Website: macys
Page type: added-to-cart
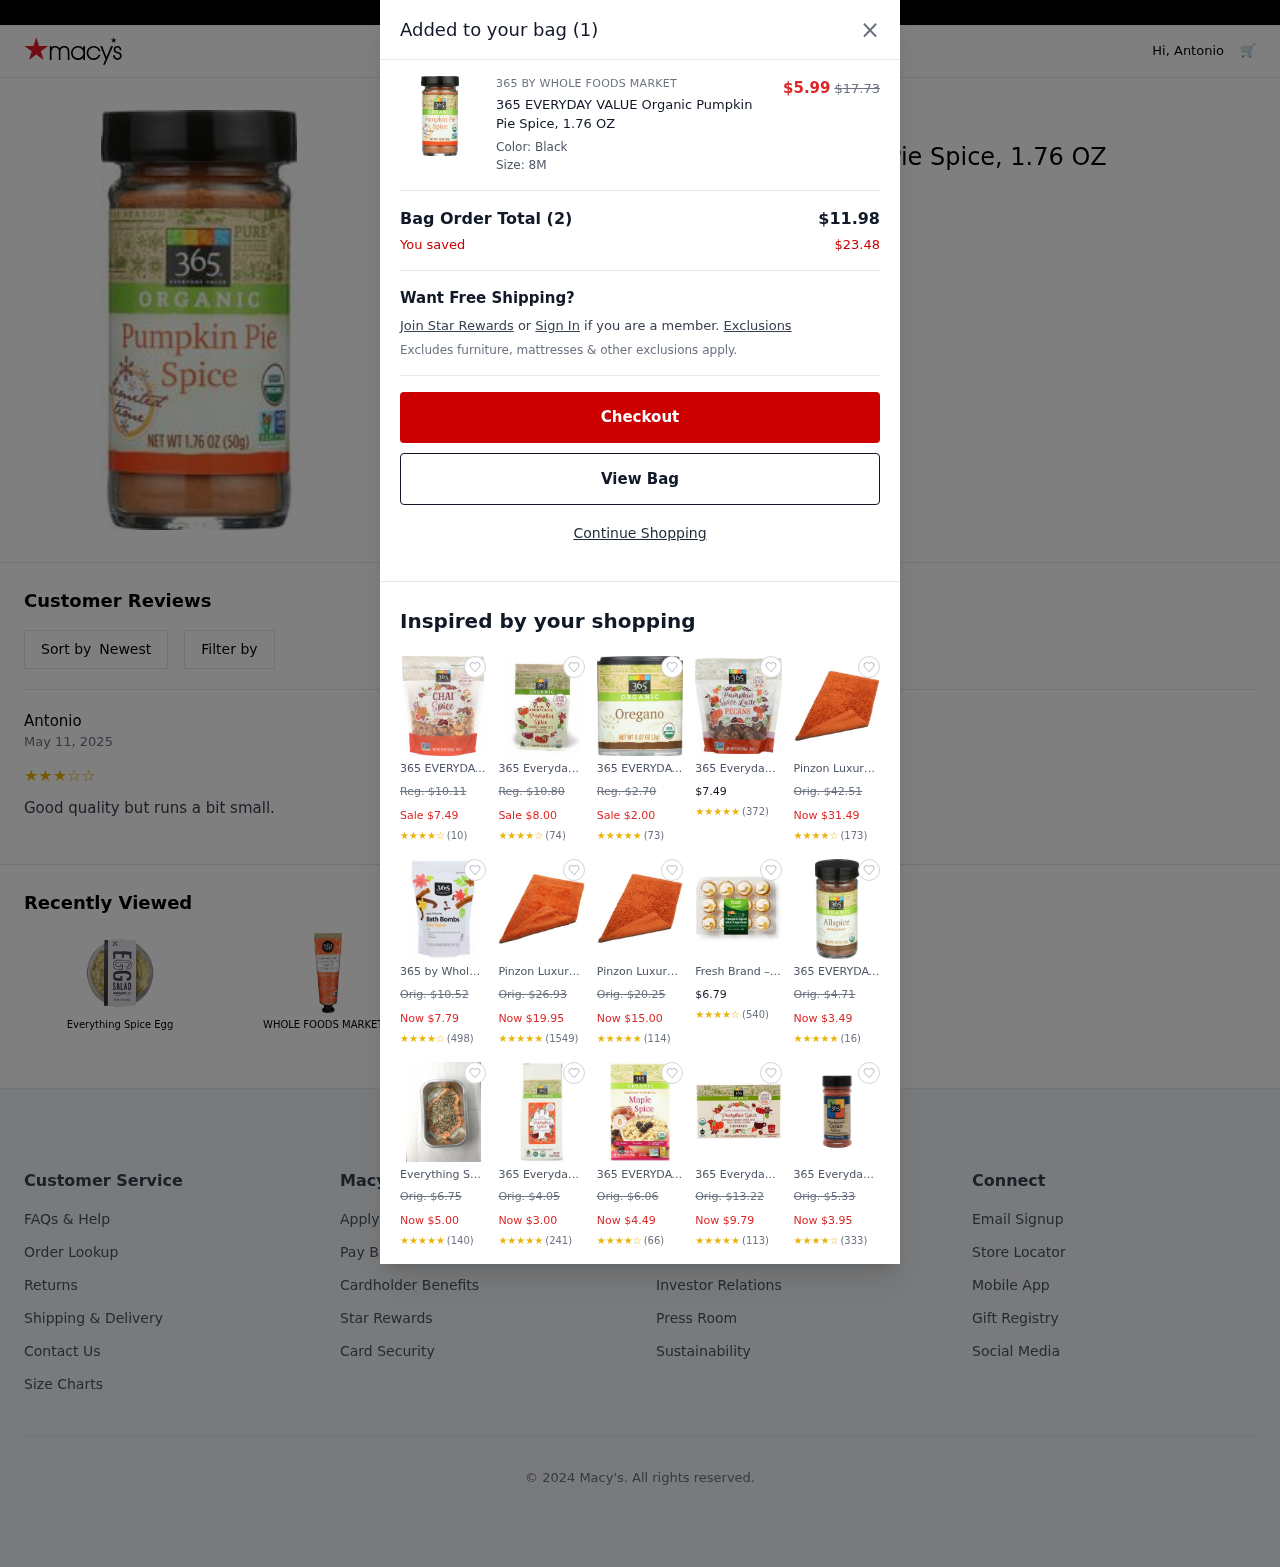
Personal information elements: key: PII_FIRSTNAME
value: Antonio
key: PII_REVIEW
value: Good quality but runs a bit small.
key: PII_USER_RATING
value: ★
★
★
★
☆
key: PII_USER_RATING
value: ★
★
★
★
★
Product elements: key: PRODUCT1_BRAND
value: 365 by Whole Foods Market
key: PRODUCT1_NAME
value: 365 EVERYDAY VALUE Organic Pumpkin Pie Spice, 1.76 OZ
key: PRODUCT1_PRICE
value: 5.99
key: PRODUCT18_NAME
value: Everything Spice Egg
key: PRODUCT19_NAME
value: WHOLE FOODS MARKET S
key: PRODUCT1_ORIGINAL_PRICE
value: $17.73
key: PRODUCT2_NAME
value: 365 EVERYDAY VALUE Chai Spice Cashews, 10 OZ
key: PRODUCT2_ORIGINAL_PRICE
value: Reg. $10.11
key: PRODUCT2_PRICE
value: Sale $7.49
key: PRODUCT2_RATING
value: ★
★
★
★
☆
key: PRODUCT2_NUM_RATINGS
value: (10)
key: PRODUCT3_NAME
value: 365 Everyday Value, Organic Pumpkin Spice Coffee, 12 oz
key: PRODUCT3_ORIGINAL_PRICE
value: Reg. $10.80
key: PRODUCT3_PRICE
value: Sale $8.00
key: PRODUCT3_RATING
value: ★
★
★
★
☆
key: PRODUCT3_NUM_RATINGS
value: (74)
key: PRODUCT4_NAME
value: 365 EVERYDAY VALUE Organic Oregano, 0.07 OZ
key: PRODUCT4_ORIGINAL_PRICE
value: Reg. $2.70
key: PRODUCT4_PRICE
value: Sale $2.00
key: PRODUCT4_RATING
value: ★
★
★
★
★
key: PRODUCT4_NUM_RATINGS
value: (73)
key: PRODUCT5_NAME
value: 365 Everyday Value, Pumpkin Spice Latte Pecans, 5 Ounce
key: PRODUCT5_PRICE
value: $7.49
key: PRODUCT5_RATING
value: ★
★
★
★
★
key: PRODUCT5_NUM_RATINGS
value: (372)
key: PRODUCT6_NAME
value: Pinzon Luxury Loop 30-By-50-Inch Cotton Bath Rug, Spice
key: PRODUCT6_ORIGINAL_PRICE
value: Orig. $42.51
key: PRODUCT6_PRICE
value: Now $31.49
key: PRODUCT6_RATING
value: ★
★
★
★
☆
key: PRODUCT6_NUM_RATINGS
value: (173)
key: PRODUCT7_NAME
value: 365 by Whole Foods Market, Limited Edition Bath Bombs, Chai Spice (5-1.5 Ounce), 7.5 Ounce
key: PRODUCT7_ORIGINAL_PRICE
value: Orig. $10.52
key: PRODUCT7_PRICE
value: Now $7.79
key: PRODUCT7_RATING
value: ★
★
★
★
☆
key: PRODUCT7_NUM_RATINGS
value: (498)
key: PRODUCT8_NAME
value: Pinzon Luxury Reversible 17-By-24-Inch Bath Rug, Spice
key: PRODUCT8_ORIGINAL_PRICE
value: Orig. $26.93
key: PRODUCT8_PRICE
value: Now $19.95
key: PRODUCT8_RATING
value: ★
★
★
★
★
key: PRODUCT8_NUM_RATINGS
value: (1549)
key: PRODUCT9_NAME
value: Pinzon Luxury Loop 21-By-34-Inch Cotton Bath Rug, Spice
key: PRODUCT9_ORIGINAL_PRICE
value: Orig. $20.25
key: PRODUCT9_PRICE
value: Now $15.00
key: PRODUCT9_RATING
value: ★
★
★
★
★
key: PRODUCT9_NUM_RATINGS
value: (114)
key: PRODUCT10_NAME
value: Fresh Brand – Pumpkin Spice Mini Cupcakes, 10 oz (12 ct) (Seasonal)
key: PRODUCT10_PRICE
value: $6.79
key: PRODUCT10_RATING
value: ★
★
★
★
☆
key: PRODUCT10_NUM_RATINGS
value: (540)
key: PRODUCT11_NAME
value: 365 EVERYDAY VALUE Organic All Spice Ground, 52 GR
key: PRODUCT11_ORIGINAL_PRICE
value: Orig. $4.71
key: PRODUCT11_PRICE
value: Now $3.49
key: PRODUCT11_RATING
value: ★
★
★
★
★
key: PRODUCT11_NUM_RATINGS
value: (16)
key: PRODUCT12_NAME
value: Everything Spice Salmon
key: PRODUCT12_ORIGINAL_PRICE
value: Orig. $6.75
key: PRODUCT12_PRICE
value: Now $5.00
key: PRODUCT12_RATING
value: ★
★
★
★
★
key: PRODUCT12_NUM_RATINGS
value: (140)
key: PRODUCT13_NAME
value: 365 Everyday Value, Organic Pumpkin Spice Coffee, 12 oz
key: PRODUCT13_ORIGINAL_PRICE
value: Orig. $4.05
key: PRODUCT13_PRICE
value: Now $3.00
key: PRODUCT13_RATING
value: ★
★
★
★
★
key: PRODUCT13_NUM_RATINGS
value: (241)
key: PRODUCT14_NAME
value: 365 EVERYDAY VALUE Organic Maple Spice Oatmeal 8 Count, 11.29 OZ
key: PRODUCT14_ORIGINAL_PRICE
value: Orig. $6.06
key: PRODUCT14_PRICE
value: Now $4.49
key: PRODUCT14_RATING
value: ★
★
★
★
☆
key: PRODUCT14_NUM_RATINGS
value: (66)
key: PRODUCT15_NAME
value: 365 Everyday Value, Organic Pumpkin Spice Coffee Capsules, 12 ct
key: PRODUCT15_ORIGINAL_PRICE
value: Orig. $13.22
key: PRODUCT15_PRICE
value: Now $9.79
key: PRODUCT15_RATING
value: ★
★
★
★
★
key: PRODUCT15_NUM_RATINGS
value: (113)
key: PRODUCT16_NAME
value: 365 Everyday Value, Blackened Cajun Spice Rub, 4 oz
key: PRODUCT16_ORIGINAL_PRICE
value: Orig. $5.33
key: PRODUCT16_PRICE
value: Now $3.95
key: PRODUCT16_RATING
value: ★
★
★
★
☆
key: PRODUCT16_NUM_RATINGS
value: (333)
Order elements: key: ORDER_DATE
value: May 11, 2025
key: ORDER_NUM_ITEMS
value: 1
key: ORDER_NUM_ITEMS
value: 2
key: ORDER_SUBTOTAL
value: $11.98
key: ORDER_SAVINGS
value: $23.48